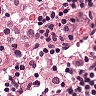
Metastatic tissue present: no